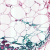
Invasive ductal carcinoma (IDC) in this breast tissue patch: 0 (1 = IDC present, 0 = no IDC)